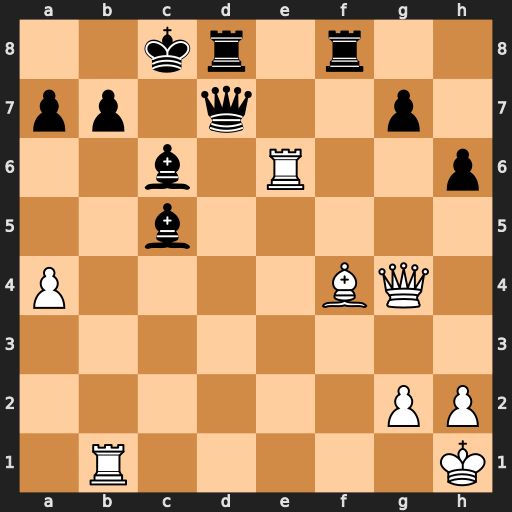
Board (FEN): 2kr1r2/pp1q2p1/2b1R2p/2b5/P4BQ1/8/6PP/1R5K
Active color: w
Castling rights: -
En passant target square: -
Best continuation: Rxc6+ bxc6 Rb8#